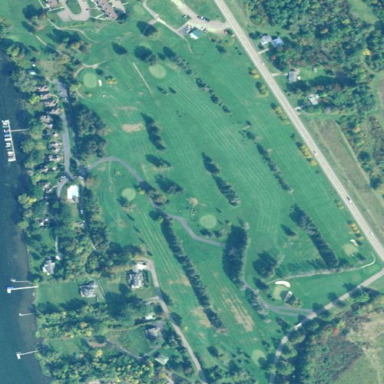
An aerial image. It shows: Golf course surrounded by greenery.